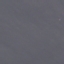
Land use / land cover: SeaLake